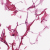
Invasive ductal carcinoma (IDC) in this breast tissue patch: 0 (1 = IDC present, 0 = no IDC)